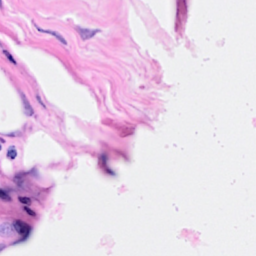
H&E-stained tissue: Breast